Question: I need to draw some squares inside other square but I don't know how to rotate my squares by center of them and make them smaller?
Here is a picture how it should looks like at the end:

Now I have some code which draw squares which make circle.
'''
class MySquare extends JComponent {
public void paint(Graphics g) {
Graphics2D g2d = (Graphics2D) g;
for (int i = 0; i < 20; i++) {
g2d = (Graphics2D) g.create();
g2d.rotate(Math.toRadians(45 - (i * 10)), 100, 100);
// Difrent colors:
if (i % 2 == 0)
g2d.setColor(Color.black);
else
g2d.setColor(Color.green);
g2d.fillRect(50, 50, 100, 100);
}
}
}
public class DrawRect {
public static void main(String[] a) {
JFrame window = new JFrame();
window.setDefaultCloseOperation(JFrame.EXIT_ON_CLOSE);
window.setBounds(30, 30, 800, 800);
window.getContentPane().add(new MySquare());
window.setVisible(true);
}
}
'''
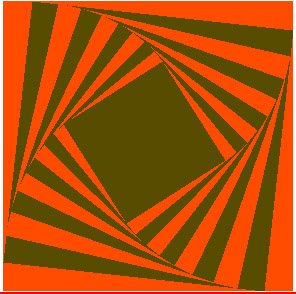
Answer: You could first draw your figure around the origin (that's easy) and then translate:
'''
import java.awt.Color;
import java.awt.Graphics;
import java.awt.Graphics2D;
import javax.swing.JFrame;
import javax.swing.JPanel;
public class Test {
public static void main(String[] args) {
JFrame frame = new JFrame();
frame.setSize(400, 400);
frame.setVisible(true);
frame.add(new JPanel() {
@Override
protected void paintComponent(Graphics g) {
Graphics2D g2d = (Graphics2D) g;
double alpha = Math.toRadians(5);
double factor = 1 / (Math.sin(alpha) + Math.cos(alpha));
double size = 200;
g2d.translate(size, size);
for (int i = 0; i < 20; i++) {
g2d.setColor(i % 2 == 0 ? Color.black : Color.green);
int intSize = (int) Math.round(size);
g2d.fillRect(-intSize / 2, -intSize / 2, intSize, intSize);
size = size * factor;
g2d.rotate(alpha);
}
}
});
}
}
'''